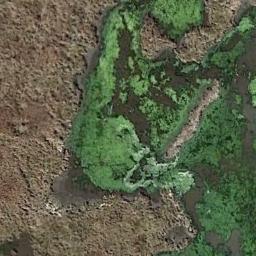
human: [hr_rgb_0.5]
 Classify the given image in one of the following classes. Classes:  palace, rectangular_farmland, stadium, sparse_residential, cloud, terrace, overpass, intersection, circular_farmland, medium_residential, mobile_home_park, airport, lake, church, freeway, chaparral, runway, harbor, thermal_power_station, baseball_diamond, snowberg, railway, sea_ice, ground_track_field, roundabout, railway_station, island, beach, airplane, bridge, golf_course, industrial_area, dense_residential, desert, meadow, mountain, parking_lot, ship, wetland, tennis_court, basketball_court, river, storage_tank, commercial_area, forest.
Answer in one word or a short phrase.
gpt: wetland